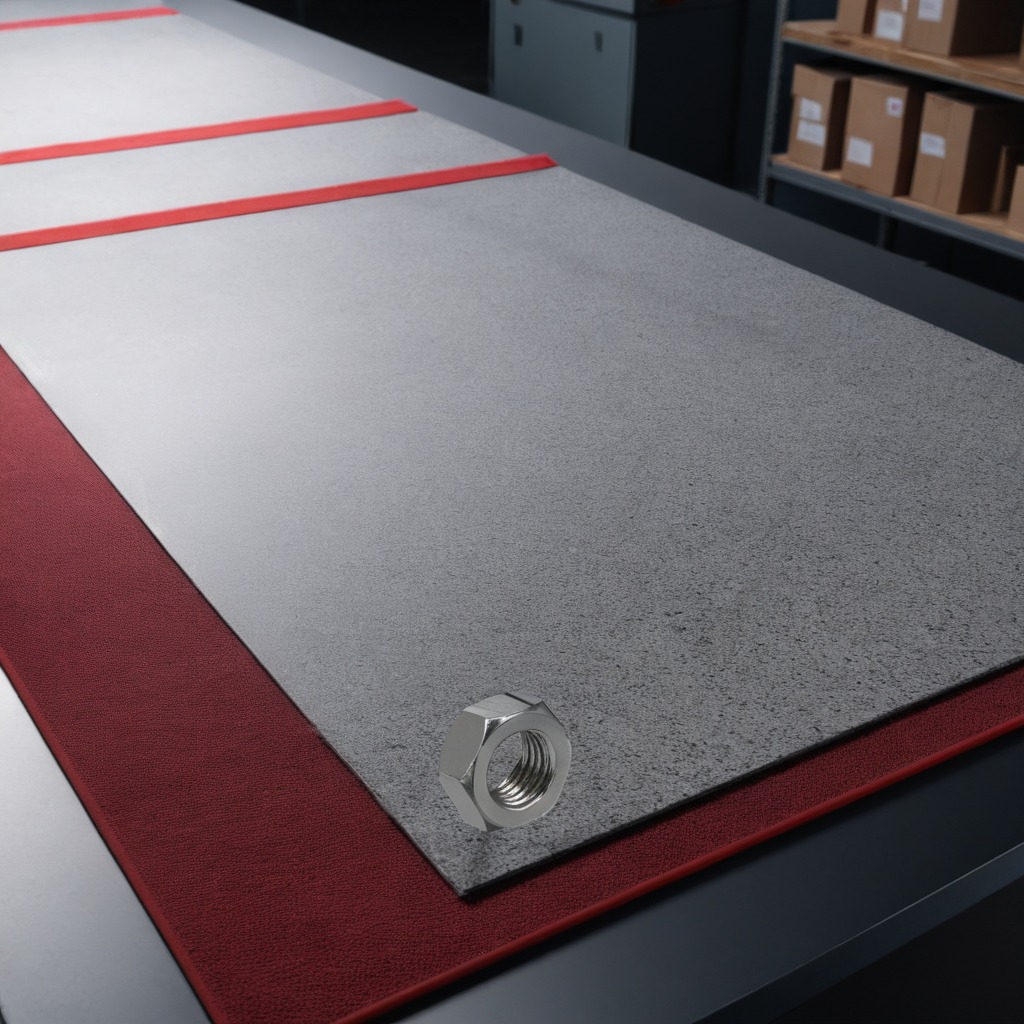
A metal nut is lying on the clean granite tabletop covered with a red rubber mat inside a workshop under bright overhead lighting crisp shadows high clarity worn but beneath the mat